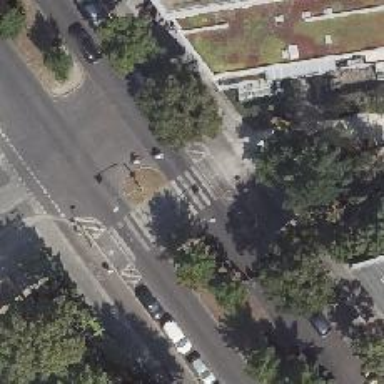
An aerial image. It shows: Marked crossing with zebra reference. There is island at the crossing with right kerb extension.